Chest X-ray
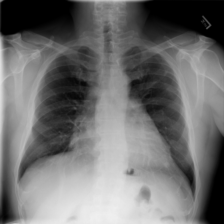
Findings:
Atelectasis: negative
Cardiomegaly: negative
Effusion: negative
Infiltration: negative
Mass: negative
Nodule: positive
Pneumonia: negative
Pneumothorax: negative
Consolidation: negative
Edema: negative
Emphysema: negative
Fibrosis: negative
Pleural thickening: negative
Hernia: negative